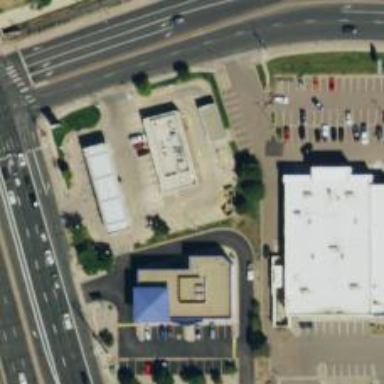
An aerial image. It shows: Convenience shop.